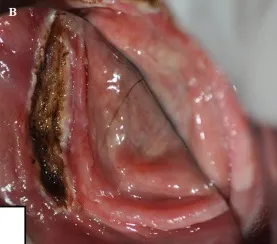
Immediate postoperative view after laser excision.
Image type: medical_photograph (other_medical_photograph)